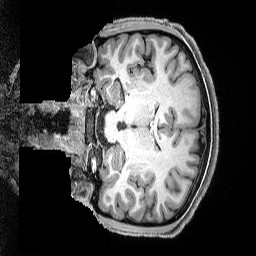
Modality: T1w
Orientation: coronal
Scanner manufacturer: siemens
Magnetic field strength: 3 T
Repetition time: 2.5 s
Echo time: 0.0029 s